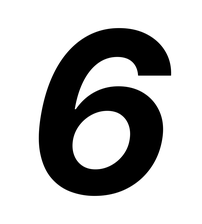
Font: Inter-Italic_Bold_Italic